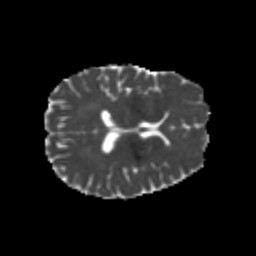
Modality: MD
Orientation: axial
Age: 22
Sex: female
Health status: healthy
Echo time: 0.074 s